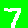
Digit: 7